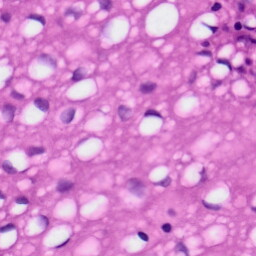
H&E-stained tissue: Tonsil